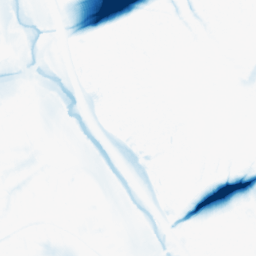
Category: morphological
Decomposition family: morphological_ellipse
Decomposition parameters: operation: closing
width: 50
height: 30
Upsampling method: linear_exact
Upsampling parameters: scale: 8
Upsampling scale: 8